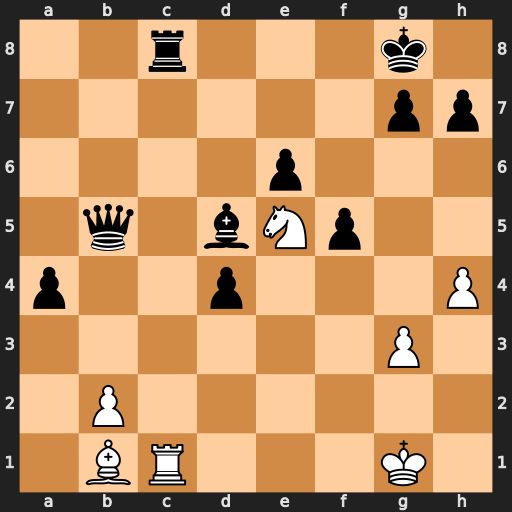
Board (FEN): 2r3k1/6pp/4p3/1q1bNp2/p2p3P/6P1/1P6/1BR3K1
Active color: w
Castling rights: -
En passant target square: -
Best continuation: Rxc8+ Qe8 Rxe8#